Question: I want a GridLayout of 3x3 Buttons, with each Button decorated by a coloured Rectangle. For some reason, some of the Buttons are "on top of" their Rectangles, obscuring them, while others are below as they should be. See screenshot. I looked at z-index and the index argument in add_widget, but I can't see the index would be wrong in the first place.
'''
#!/usr/bin/env kivy
'''Why are some of the rectangles obscured by the buttons?'''
from kivy.app import App
from kivy.uix.button import Button
from kivy.uix.gridlayout import GridLayout
from kivy.config import Config
from kivy.graphics import Color, Rectangle
from random import random as r
class ImageButton(Button):
def __init__(self, *args, **kwargs):
super(ImageButton, self).__init__(*args, **kwargs)
side = 80 # smaller than button, to make it easy to see what's happening
print self.x
with self.canvas:
Color(r(), r(), r())
Rectangle(pos=self.convert_coords(0, 0), size=(side, side))
def convert_coords(self, x, y):
"""Convert relative [0-1] widget coords to absolute (pixel-valued)
window coords. FIXME this should be handled by
self.to_parent."""
w = int(Config.get('graphics', 'width'))
h = int(Config.get('graphics', 'height'))
phx = self.pos_hint['x']
phy = self.pos_hint['y']
shx = self.size_hint[0]
shy = self.size_hint[1]
i = w * (phx + x * shx)
j = h * (phy + y * shy)
return i, j
def hello(self, i, j, *largs):
print i, j
class Cells(GridLayout):
def __init__(self, *args, **kwargs):
super(Cells, self).__init__(*args, **kwargs)
for i in range(self.cols):
for j in range(self.rows):
cell = ImageButton(size_hint=(1./self.cols, 1./self.rows),
pos_hint={'x':i/float(self.cols), 'y':j/float(self.rows)})
cell.bind(on_release=lambda *x: cell.hello(i, j))
self.add_widget(cell)
class Main(App):
def build(self):
return Cells(cols=3, rows=3)
if __name__ == '__main__':
Config.set('graphics', 'width', '300')
Config.set('graphics', 'height', '300')
Main().run()
'''

I'm using Kivy 1.8.0 on OSX.
EDIT: current working version is below.
'''
#!/usr/bin/env kivy
'''Using kvlang and GridLayout correctly simplifies and avoids the error'''
from kivy.app import App
from kivy.lang import Builder
from kivy.uix.button import Button
from kivy.uix.gridlayout import GridLayout
from kivy.config import Config
from kivy.graphics import Color, Rectangle
kv_string = """
#:import r random.random
<ImageButton>:
canvas:
Color:
rgba: r(), r(), r(), 1
Rectangle:
pos: self.pos
size: self.size
"""
class ImageButton(Button):
pass
class Cells(GridLayout):
def __init__(self, *args, **kwargs):
super(Cells, self).__init__(*args, **kwargs)
for i in range(self.cols):
for j in range(self.rows):
self.add_widget(ImageButton())
class Main(App):
def __init__(self, cols, rows, *args, **kwargs):
super(Main, self).__init__(*args, **kwargs)
self.cols = cols
self.rows = rows
def build(self):
return Cells(cols=self.cols, rows=self.rows)
if __name__ == '__main__':
cols = 3
rows = 3
Config.set('graphics', 'width', str(cols * 100))
Config.set('graphics', 'height', str(rows * 100))
Builder.load_string(kv_string)
Main(cols, rows).run()
'''
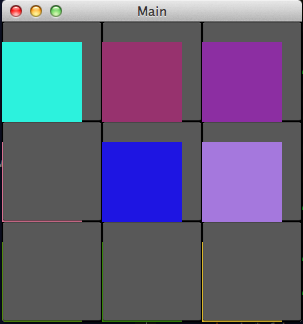
Answer: > Why do some of my buttons obscure the rectangles I paint on them?
The direct answer is that they don't - they obscure the rectangles of different buttons. Your problem is that your convert_coords function does not place the rectangles in the same place as their button; the GridLayout the pos_hint and fills in the buttons from the top left, while your code assumes the buttons are filled in from the bottom left.
That is, the rectangle in the bottom left is the first one drawn (by the first button), but that button is actually placed in the top right. The button in the bottom left is actually the drawn, so it appears on top of the rectangle.
You could resolve this by fixing your coordinate mathematics, but actually your whole process is not good - you are fighting kivy rather than working with it. The layout already performs positioning maths internally, giving the buttons the right position, and it's much easier to simply take advantage of this.
'''
class ImageButton(Button):
def __init__(self, *args, **kwargs):
super(ImageButton, self).__init__(*args, **kwargs)
side = 80 # smaller than button, to make it easy to see what's happening
print self.x
with self.canvas:
Color(r(), r(), r())
self.rect = Rectangle(pos=self.pos, size=self.size)
self.bind(pos=self.update_rect, size=self.update_rect)
def update_rect(self, instance, value):
self.rect.pos = self.pos
self.rect.size = self.size
'''
This simply lets the layout do the work; when the button is positioned, its size and pos properties may be changed, and if that happens the update_rect method is automatically called which repositions the rectangle appopriately. This has the additional advantage that it will continue working if your window doesn't have the exact size you preset.
This is even easier if you use kv language (which I recommend!):
'''
class ImageButton(Button):
pass # You don't need to do *anything* in python!
'''
...and kv code:
'''
#:import r random.random
<ImageButton>:
canvas:
Color:
rgba: r(), r(), r(), 1
Rectangle:
pos: self.pos
size: self.size
'''
This is even shorter and clearer, and the rectangle pos and size will automatically be updated to match the button pos and size because kv automatically creates the right binding.